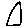
Label: triangle